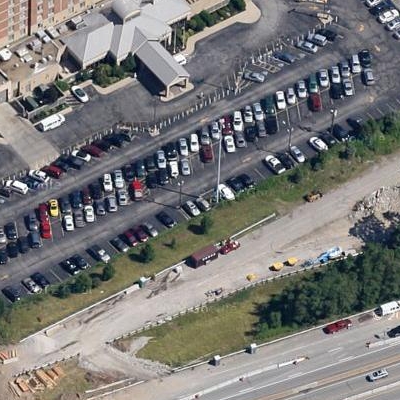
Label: Parking